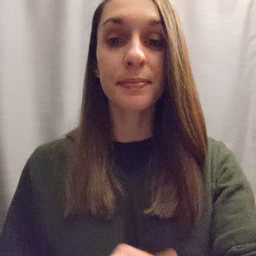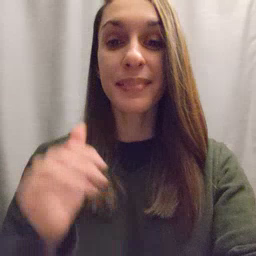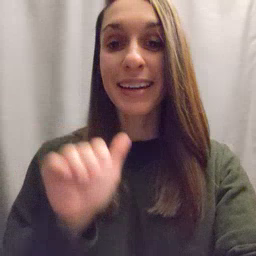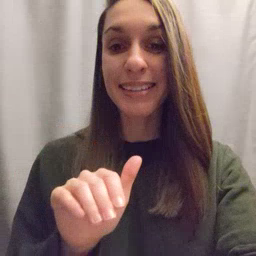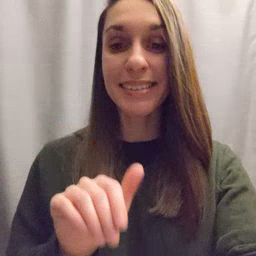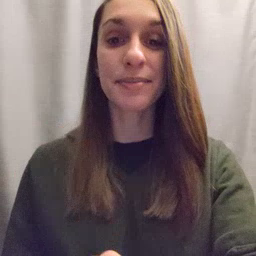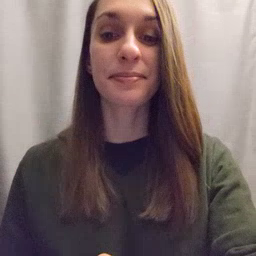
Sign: night